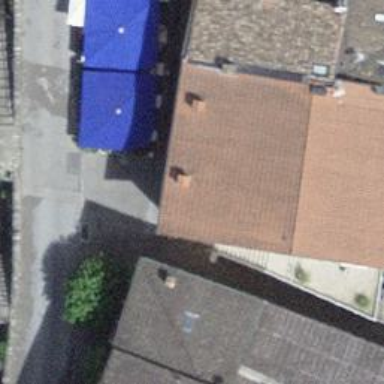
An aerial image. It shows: Cafe.